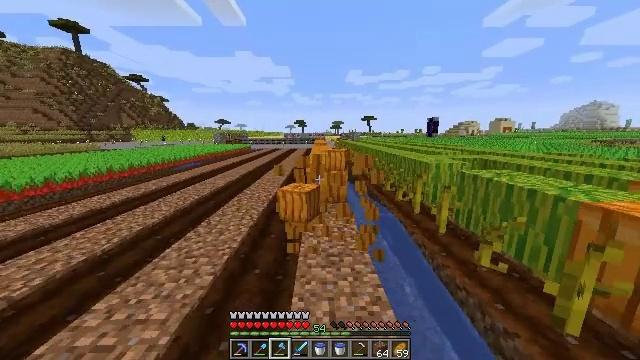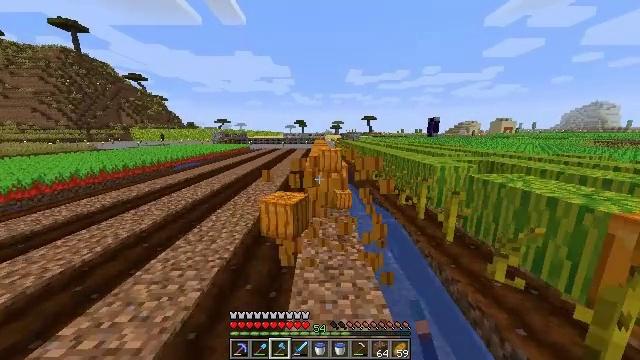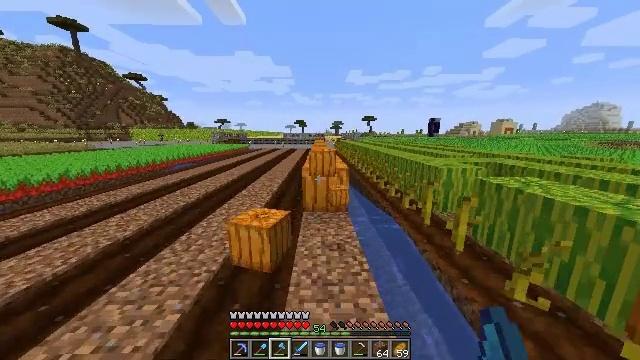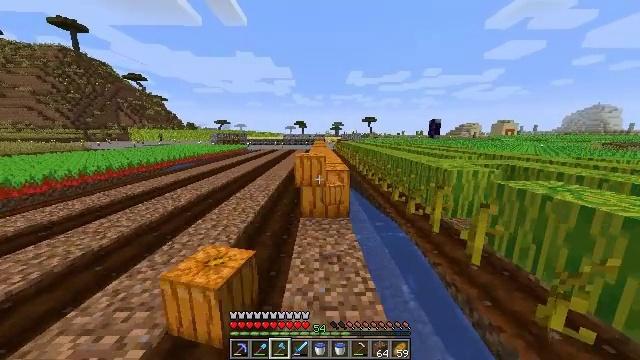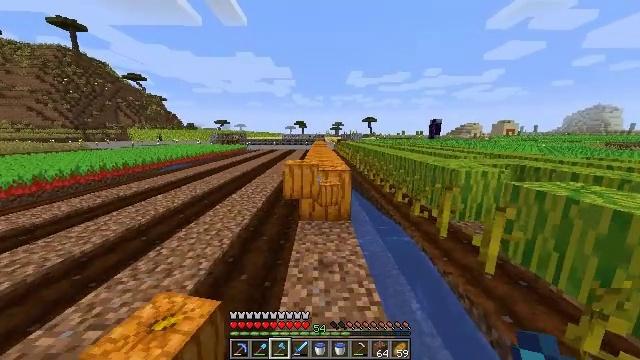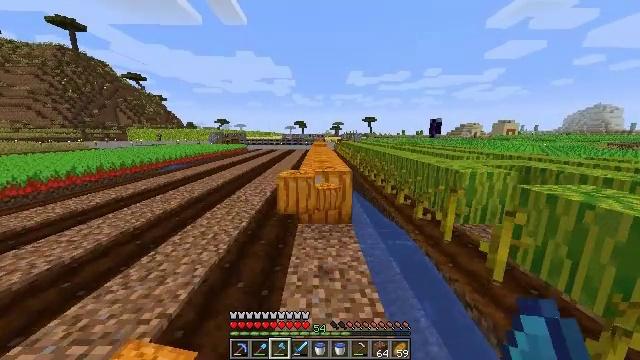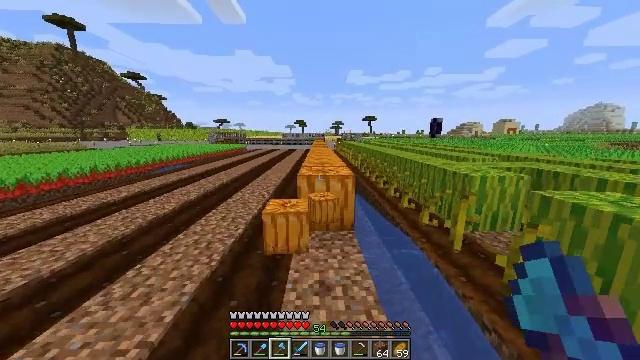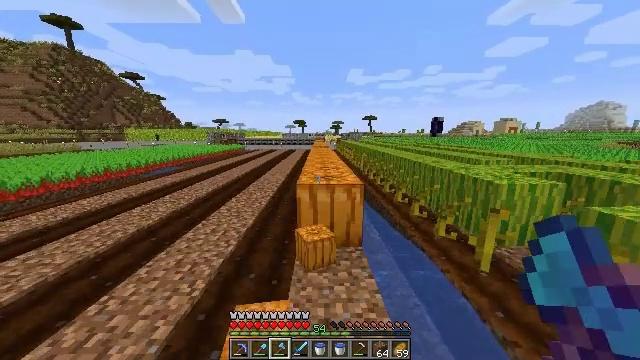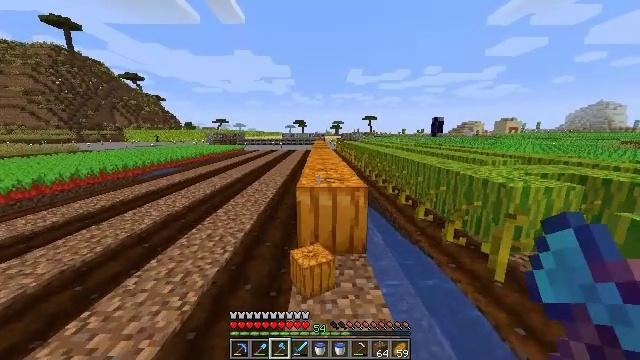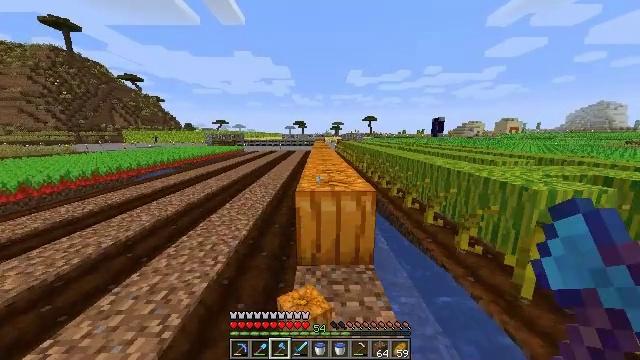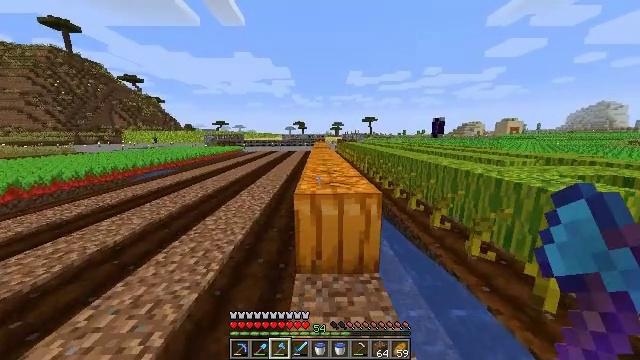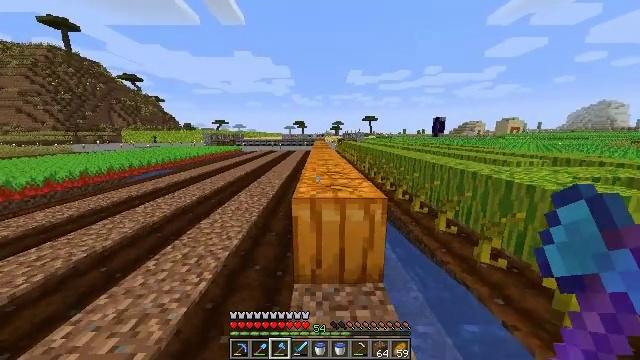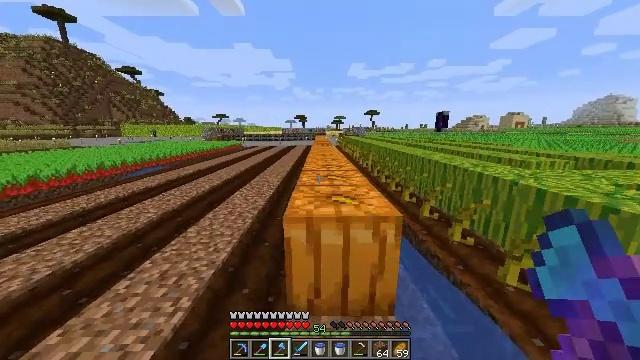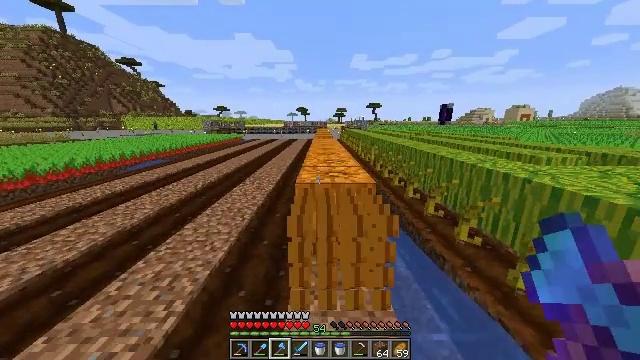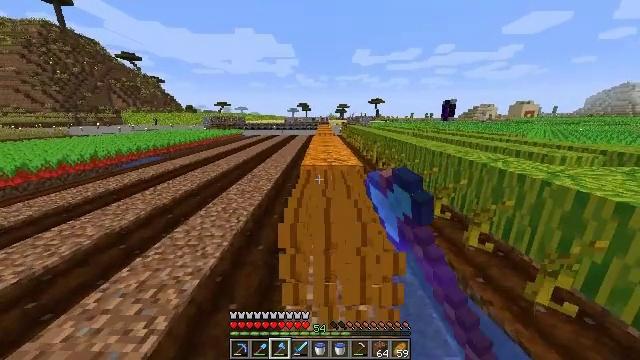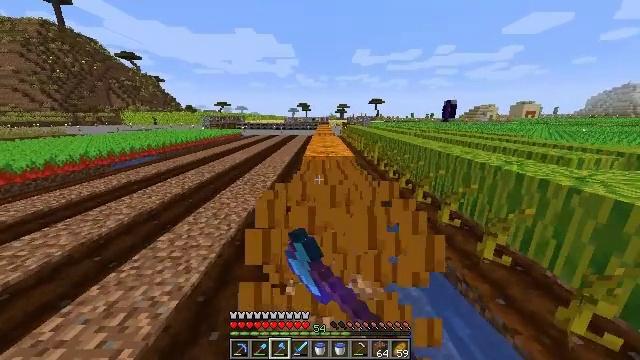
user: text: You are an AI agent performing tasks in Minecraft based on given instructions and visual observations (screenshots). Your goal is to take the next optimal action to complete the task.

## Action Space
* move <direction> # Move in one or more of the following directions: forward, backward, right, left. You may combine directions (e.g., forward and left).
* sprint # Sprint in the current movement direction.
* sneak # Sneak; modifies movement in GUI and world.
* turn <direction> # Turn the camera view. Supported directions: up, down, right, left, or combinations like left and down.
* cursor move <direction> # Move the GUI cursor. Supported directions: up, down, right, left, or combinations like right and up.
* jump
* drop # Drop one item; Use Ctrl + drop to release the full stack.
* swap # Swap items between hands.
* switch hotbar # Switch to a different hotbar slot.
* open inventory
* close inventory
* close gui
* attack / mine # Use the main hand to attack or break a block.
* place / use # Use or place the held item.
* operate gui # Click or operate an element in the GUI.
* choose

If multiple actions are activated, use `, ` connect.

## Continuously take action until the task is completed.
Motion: motion action
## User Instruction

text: Harvest a pumpkin from the field.
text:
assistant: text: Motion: move forward, sprint, attack / mine
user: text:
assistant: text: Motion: move forward, sprint
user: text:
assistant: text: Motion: move forward, sprint
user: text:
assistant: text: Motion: move forward, sprint
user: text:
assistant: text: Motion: move forward, sprint
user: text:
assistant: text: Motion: move forward, sprint
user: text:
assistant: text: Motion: move forward, sprint
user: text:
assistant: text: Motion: move forward, sprint
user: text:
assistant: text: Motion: move forward, sprint
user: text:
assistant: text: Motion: move forward, sprint
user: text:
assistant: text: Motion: move forward, sprint
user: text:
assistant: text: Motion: move forward, sprint, turn down
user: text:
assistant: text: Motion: move forward, sprint, turn down, attack / mine
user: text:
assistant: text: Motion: move forward, sprint, turn down, attack / mine
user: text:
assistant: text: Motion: move forward, sprint, attack / mine
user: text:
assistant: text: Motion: move forward, sprint, attack / mine
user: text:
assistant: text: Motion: move forward, sprint, attack / mine
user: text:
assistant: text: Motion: move forward, sprint, attack / mine
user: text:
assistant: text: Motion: move forward, sprint, turn up, attack / mine
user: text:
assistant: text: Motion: move forward, sprint, attack / mine
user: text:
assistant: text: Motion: move forward, sprint, attack / mine
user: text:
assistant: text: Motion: move forward, sprint, attack / mine
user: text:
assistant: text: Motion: move forward, sprint, attack / mine
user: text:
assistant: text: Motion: move forward, sprint, attack / mine
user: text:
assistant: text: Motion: move forward, sprint
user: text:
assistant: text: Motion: move forward, sprint
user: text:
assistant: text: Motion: move forward, sprint
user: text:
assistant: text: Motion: move forward, sprint
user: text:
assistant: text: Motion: move forward, sprint
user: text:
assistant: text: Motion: move forward, sprint